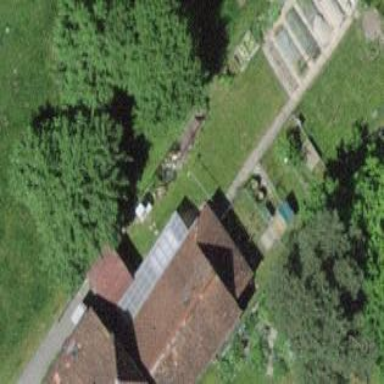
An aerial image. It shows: Barn.